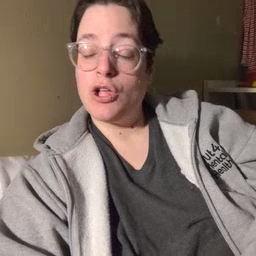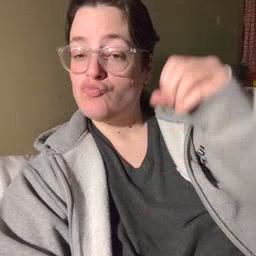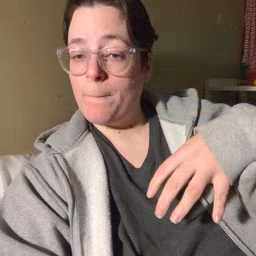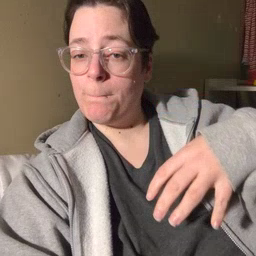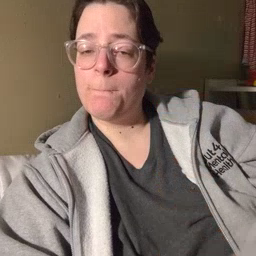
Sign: drop